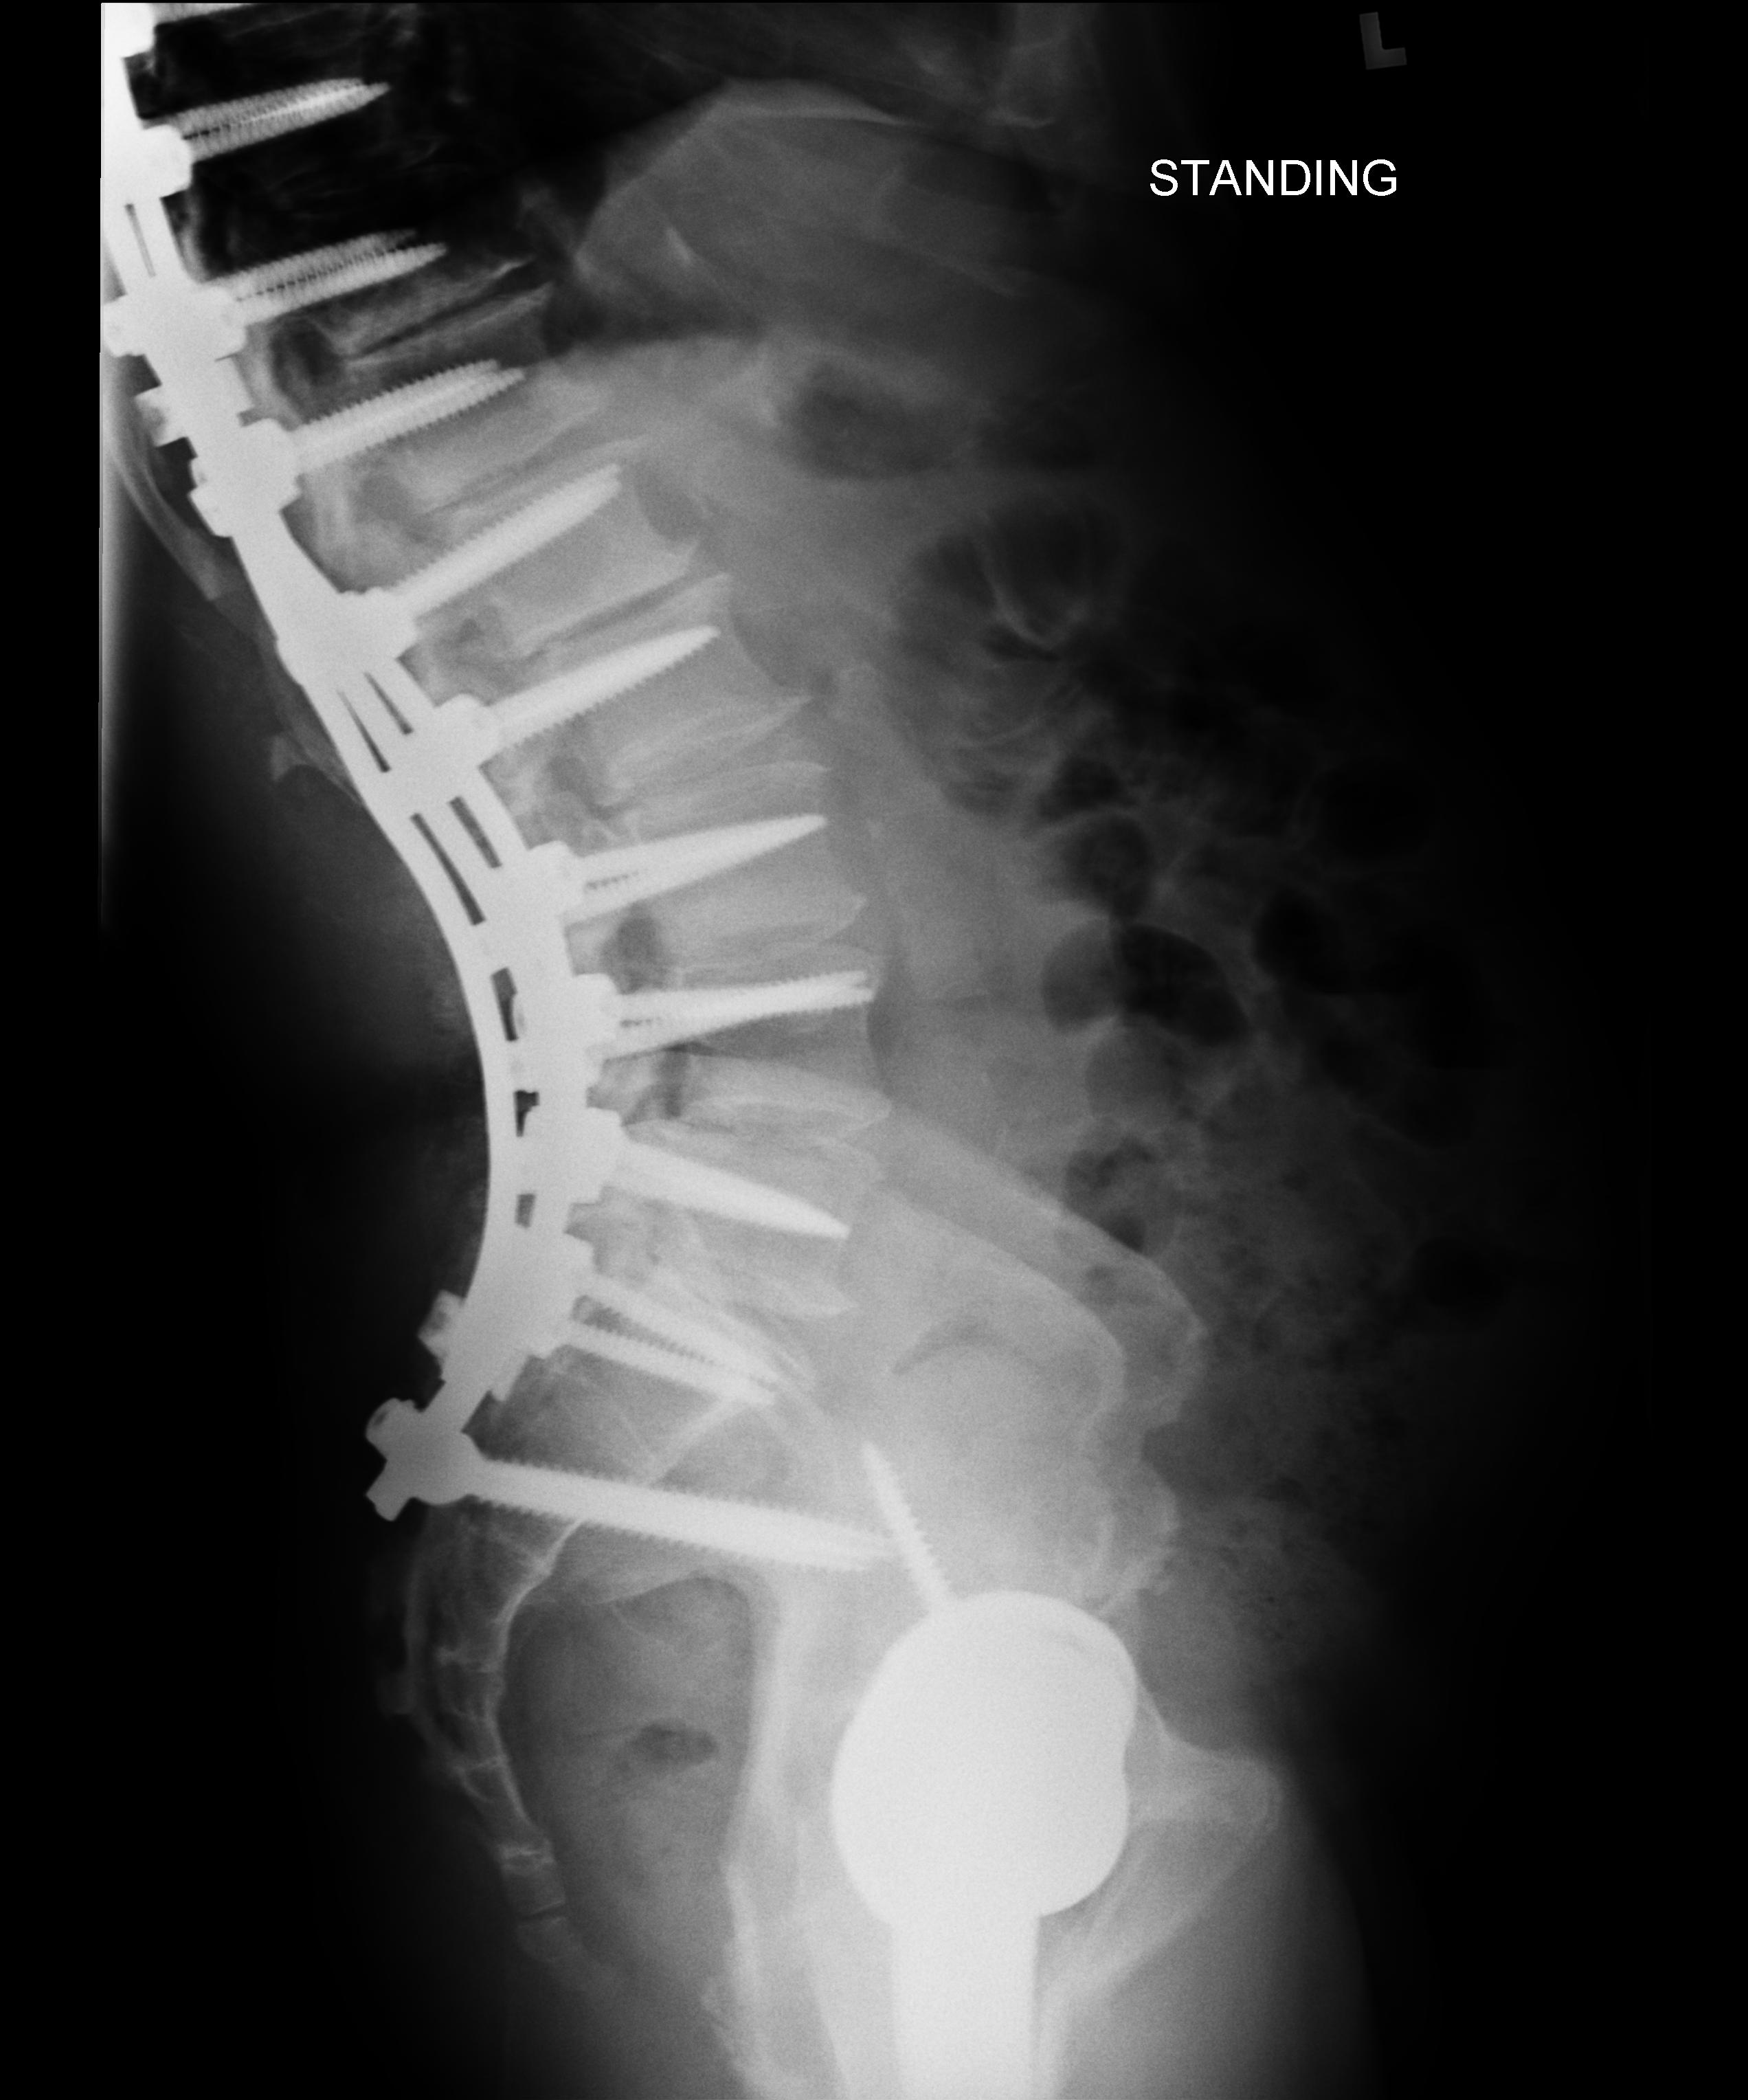
View: LATERAL
Implant manufacturer: Styker everest (K2M)